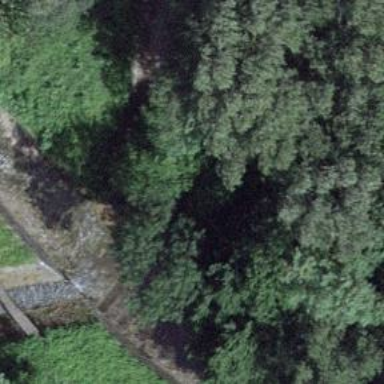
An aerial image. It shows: Ditch in the surroundings.